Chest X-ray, PA view. Patient: 27 years old, sex M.
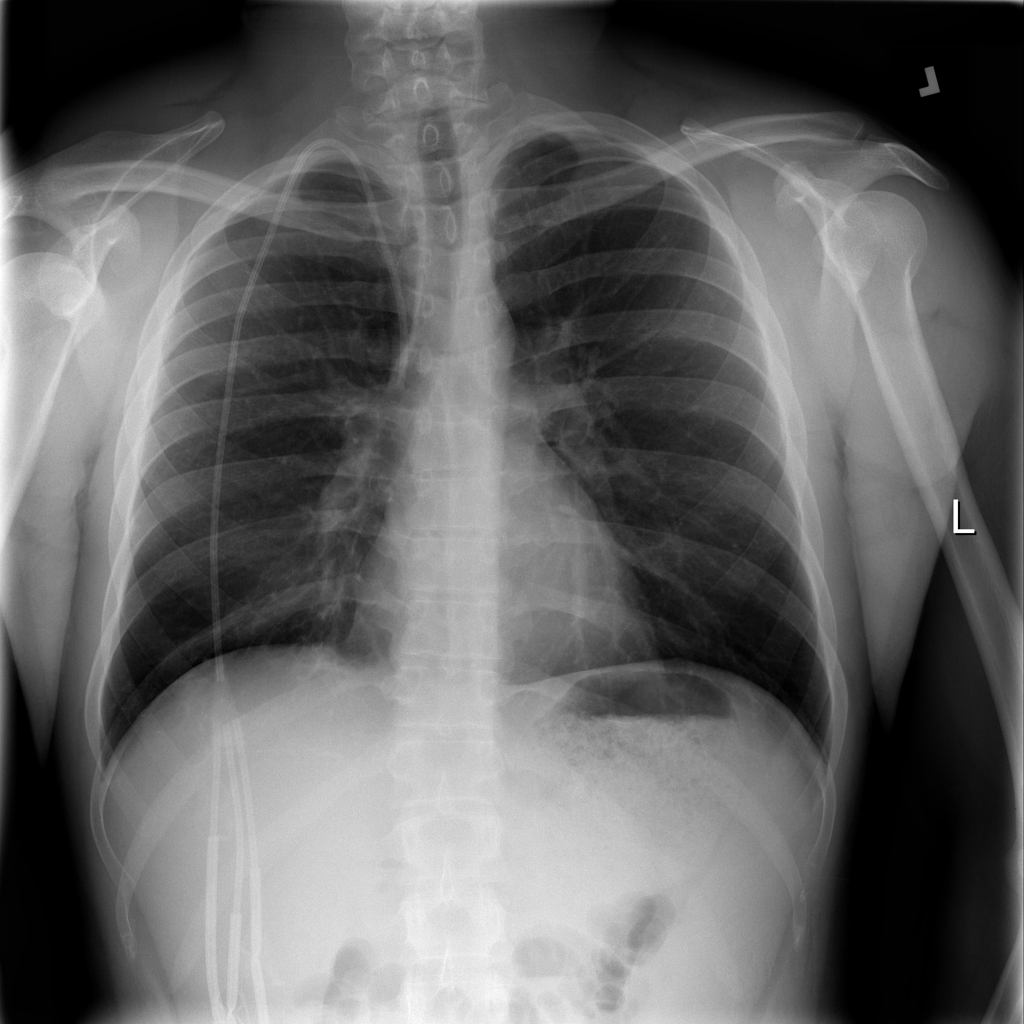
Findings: No Finding